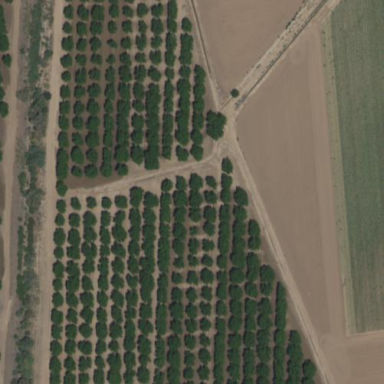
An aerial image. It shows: Orchard.